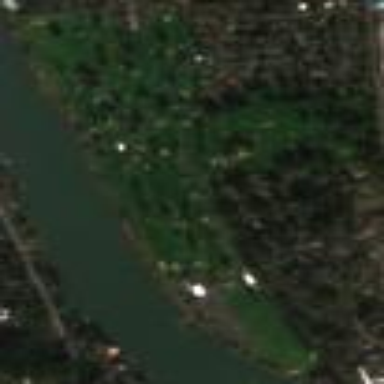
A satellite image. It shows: Golf course surrounded by greenery.